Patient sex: F
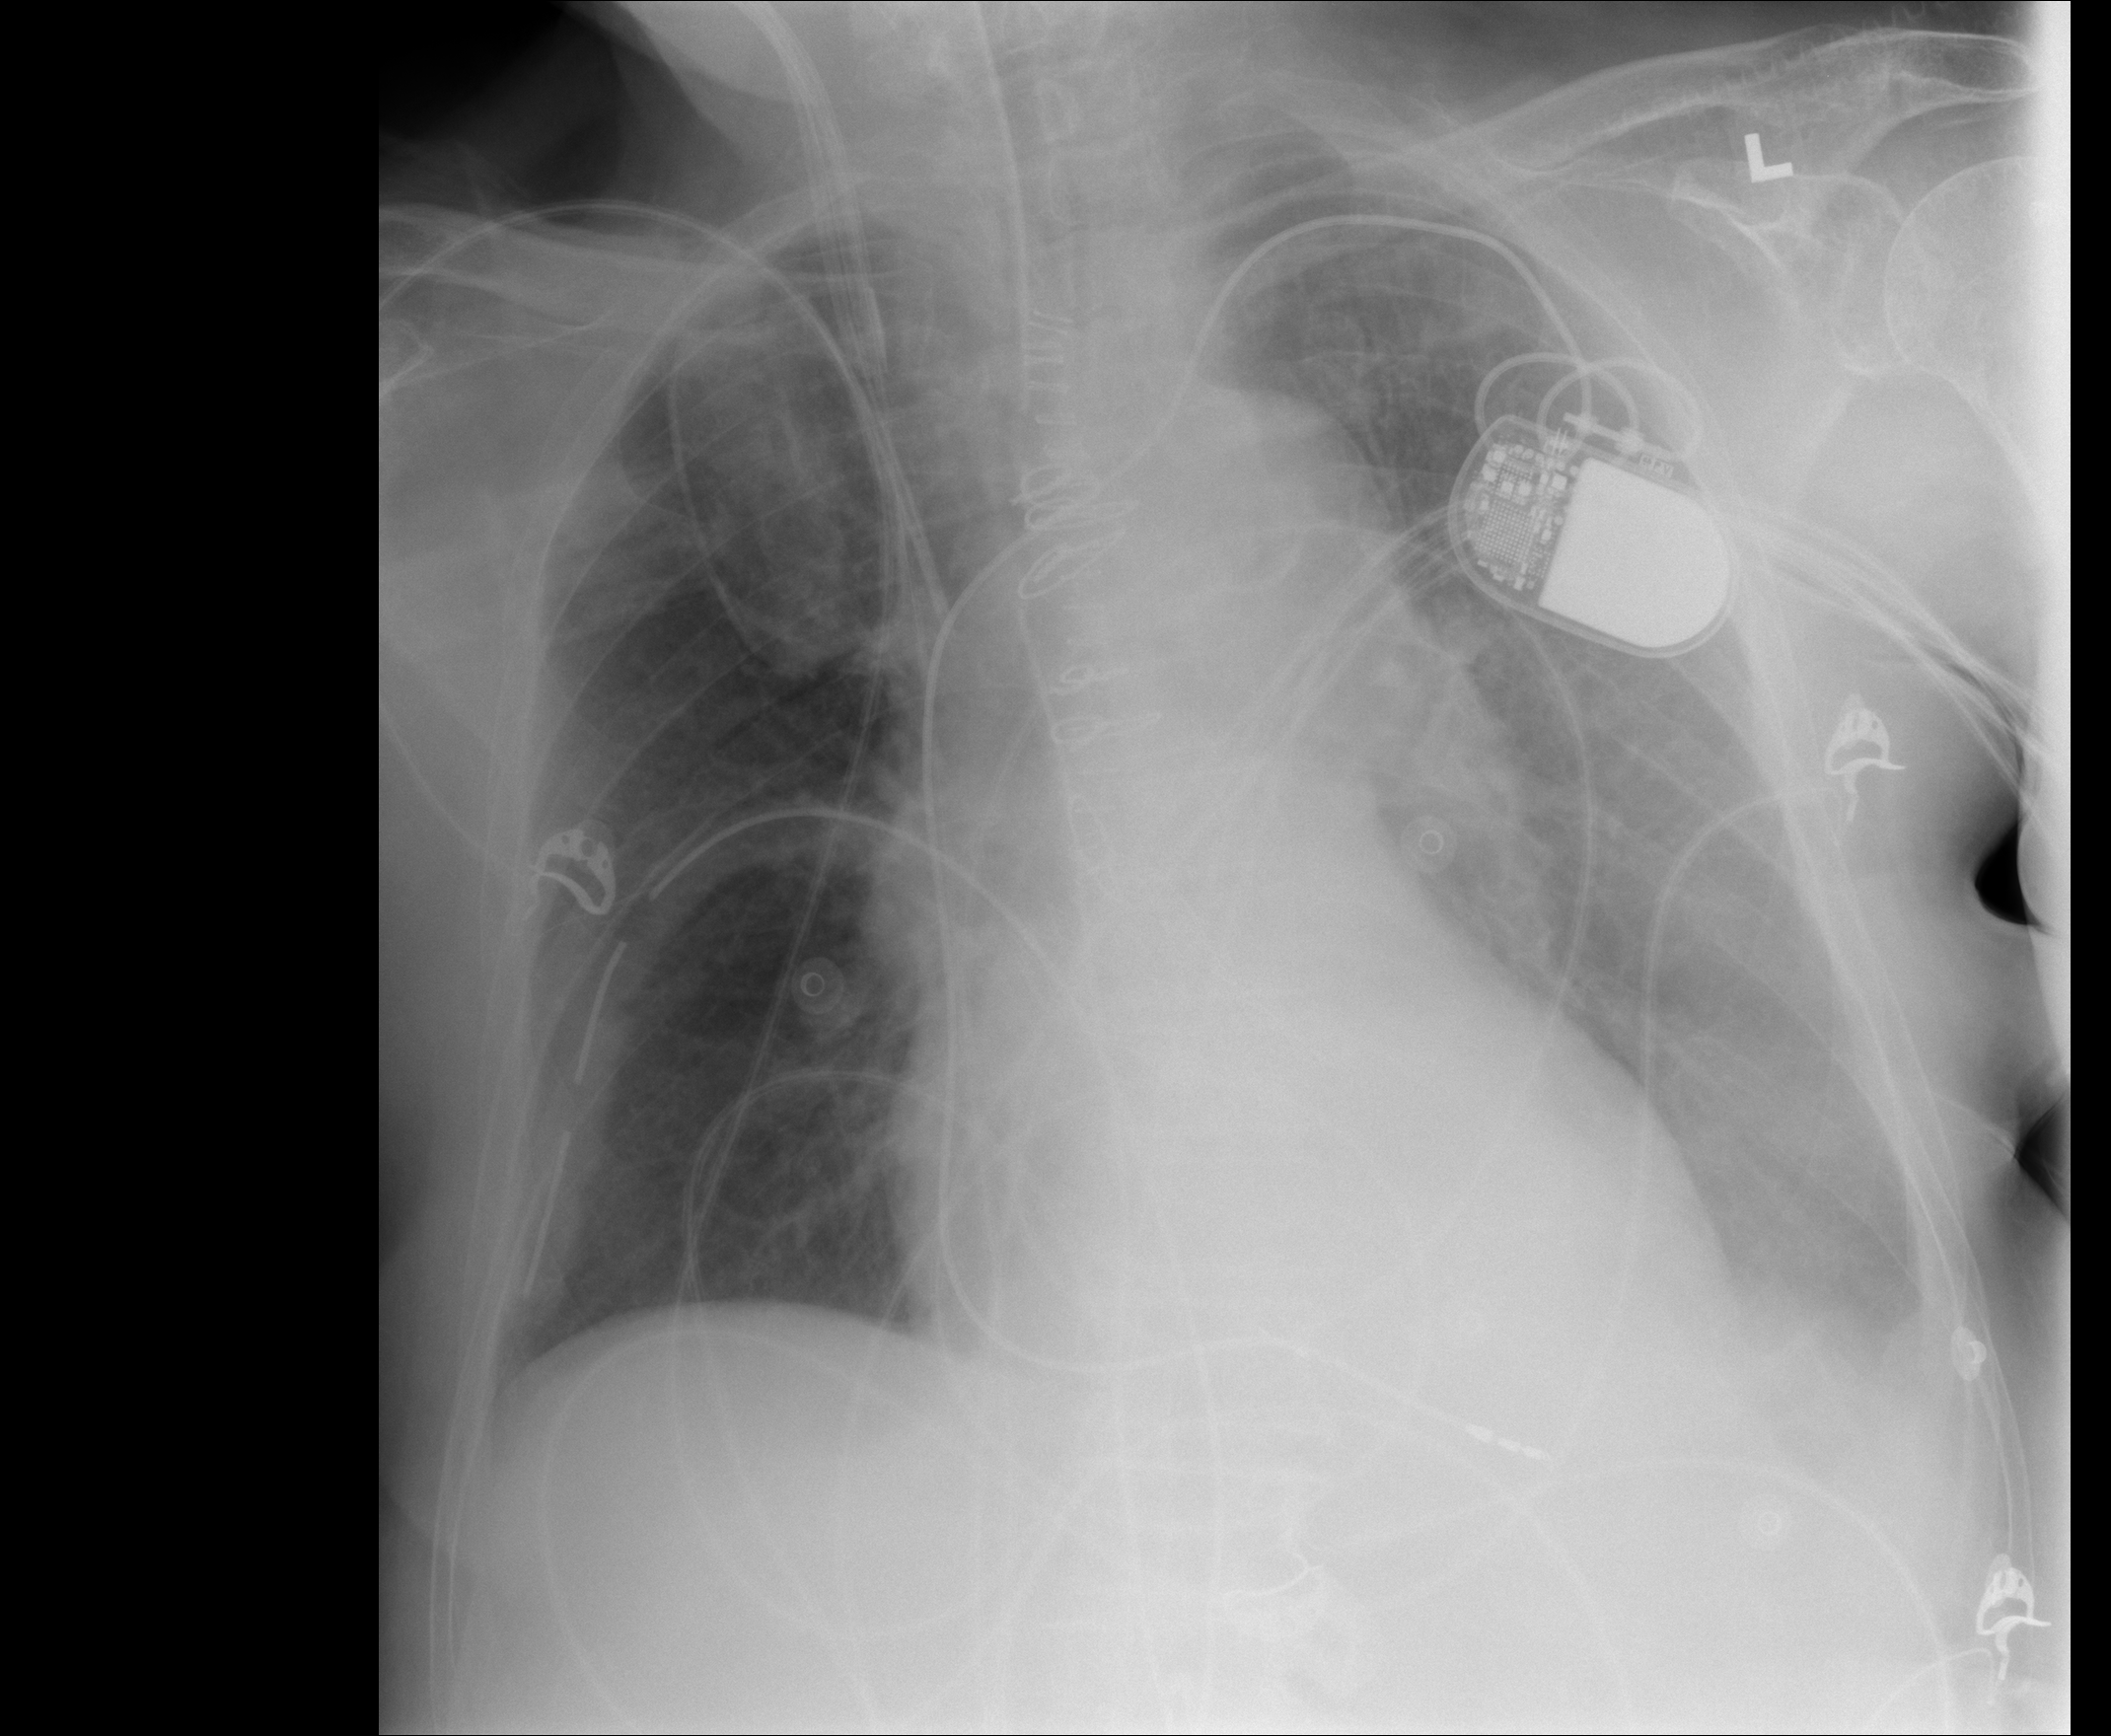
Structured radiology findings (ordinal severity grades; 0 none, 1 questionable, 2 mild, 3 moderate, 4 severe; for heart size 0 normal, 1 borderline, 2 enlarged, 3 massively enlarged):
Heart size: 1
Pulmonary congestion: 0
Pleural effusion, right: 0
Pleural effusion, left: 2
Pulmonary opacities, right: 0
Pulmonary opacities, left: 0
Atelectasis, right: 2
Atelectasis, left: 2